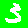
Digit: 3